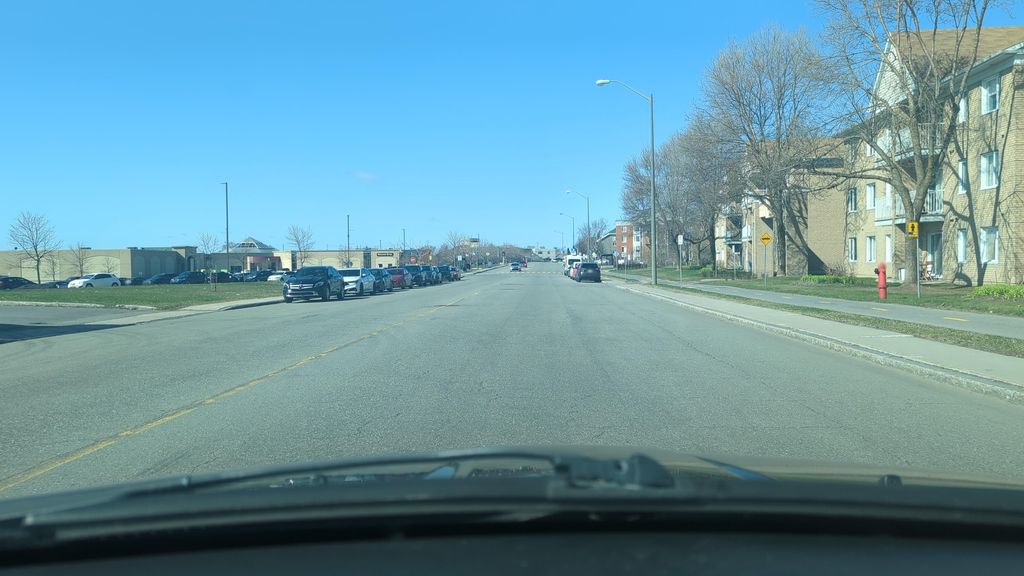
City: quebec_city